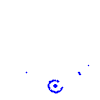
Particle: proton